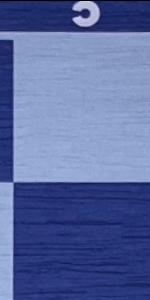
Label: Empty